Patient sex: M
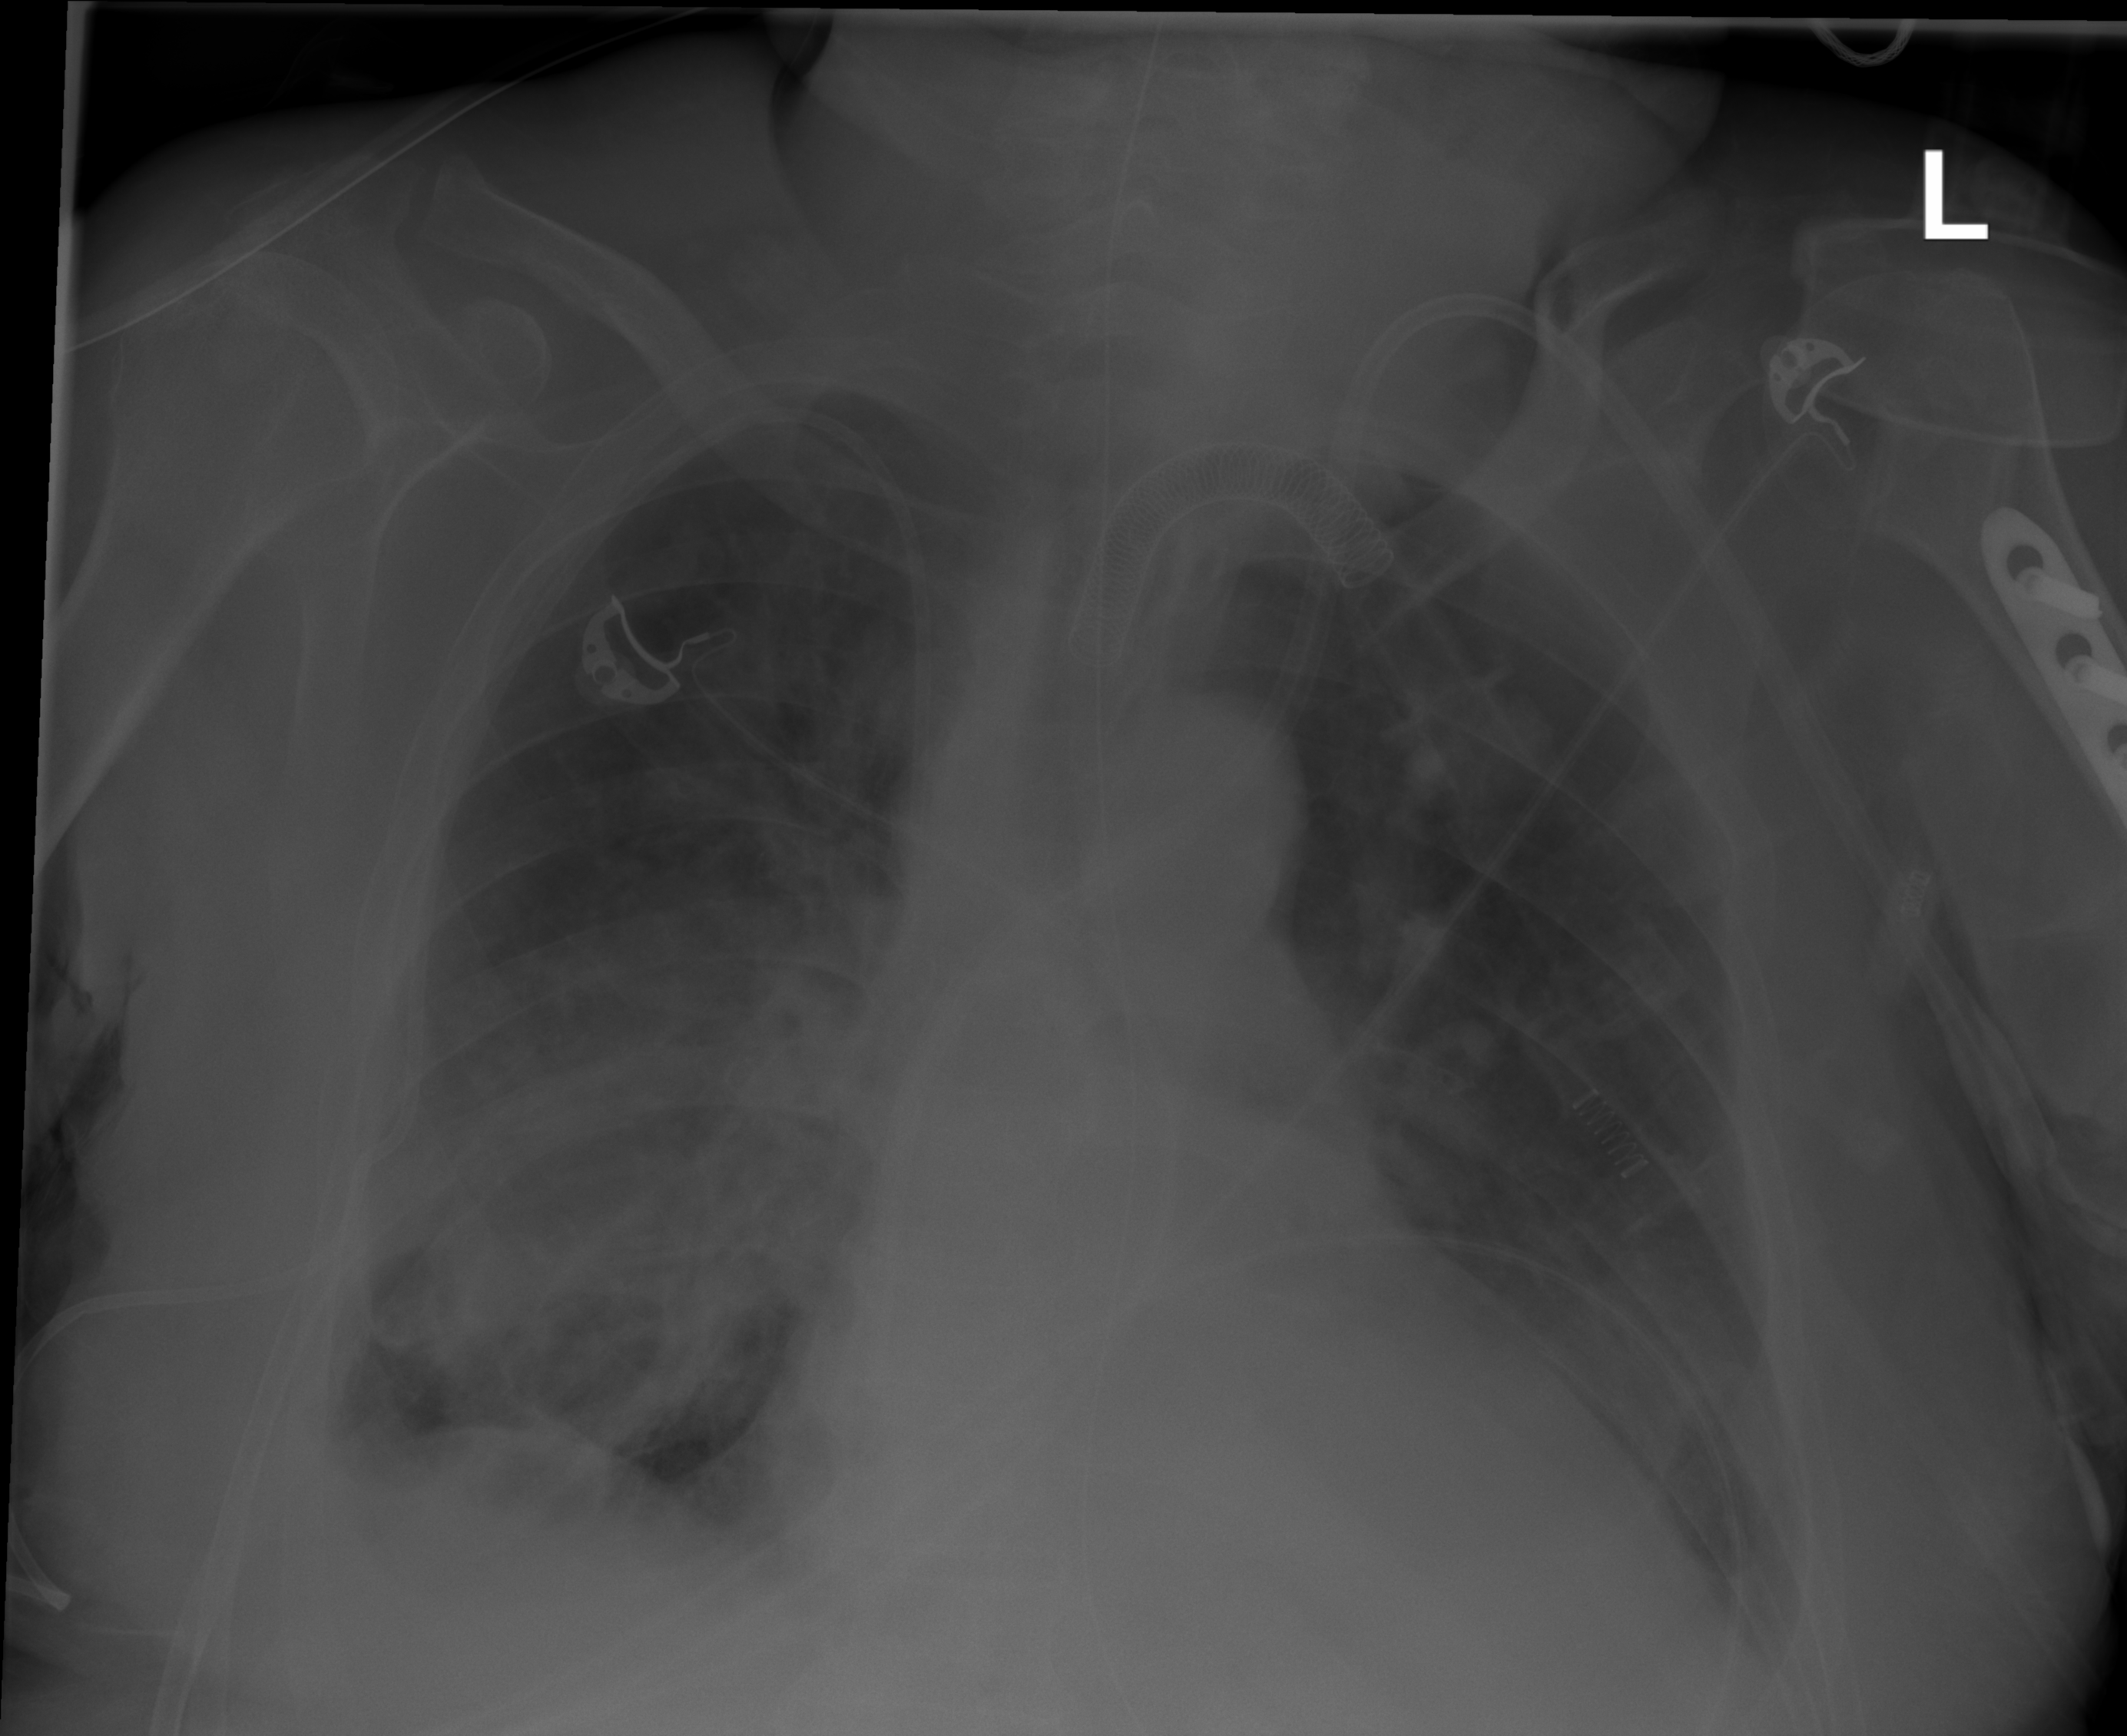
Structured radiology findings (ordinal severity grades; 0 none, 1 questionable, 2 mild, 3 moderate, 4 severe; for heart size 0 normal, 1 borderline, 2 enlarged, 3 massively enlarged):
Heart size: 2
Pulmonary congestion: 2
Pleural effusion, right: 2
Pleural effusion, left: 2
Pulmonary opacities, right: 2
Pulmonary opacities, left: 0
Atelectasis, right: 3
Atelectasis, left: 3